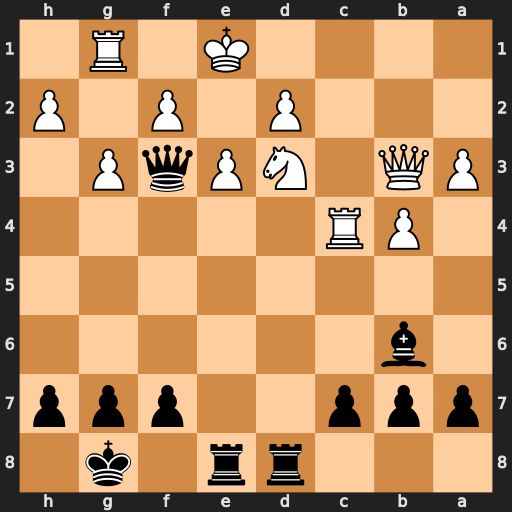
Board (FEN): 3rr1k1/ppp2ppp/1b6/8/1PR5/PQ1NPqP1/3P1P1P/4K1R1
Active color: b
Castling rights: -
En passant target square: -
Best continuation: Bxe3 fxe3 Rxe3+ dxe3 Qxe3+